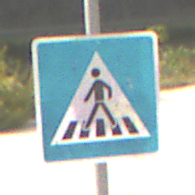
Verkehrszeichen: FussgaengerueberwegRechts
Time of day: MorningAfternoon
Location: Outdoor (Suburban)
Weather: PartlyCloudy
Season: NotSpecified
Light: Natural